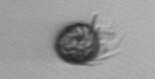
Label: Ciliophora